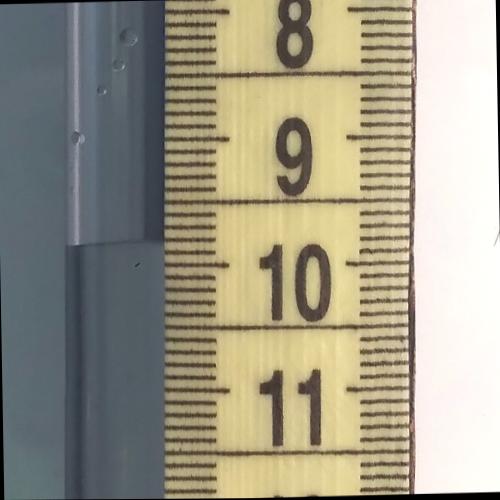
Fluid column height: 9.8 cm